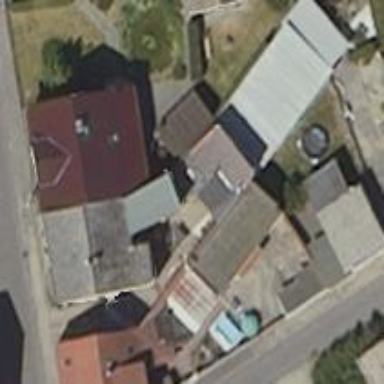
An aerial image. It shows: Shed building.